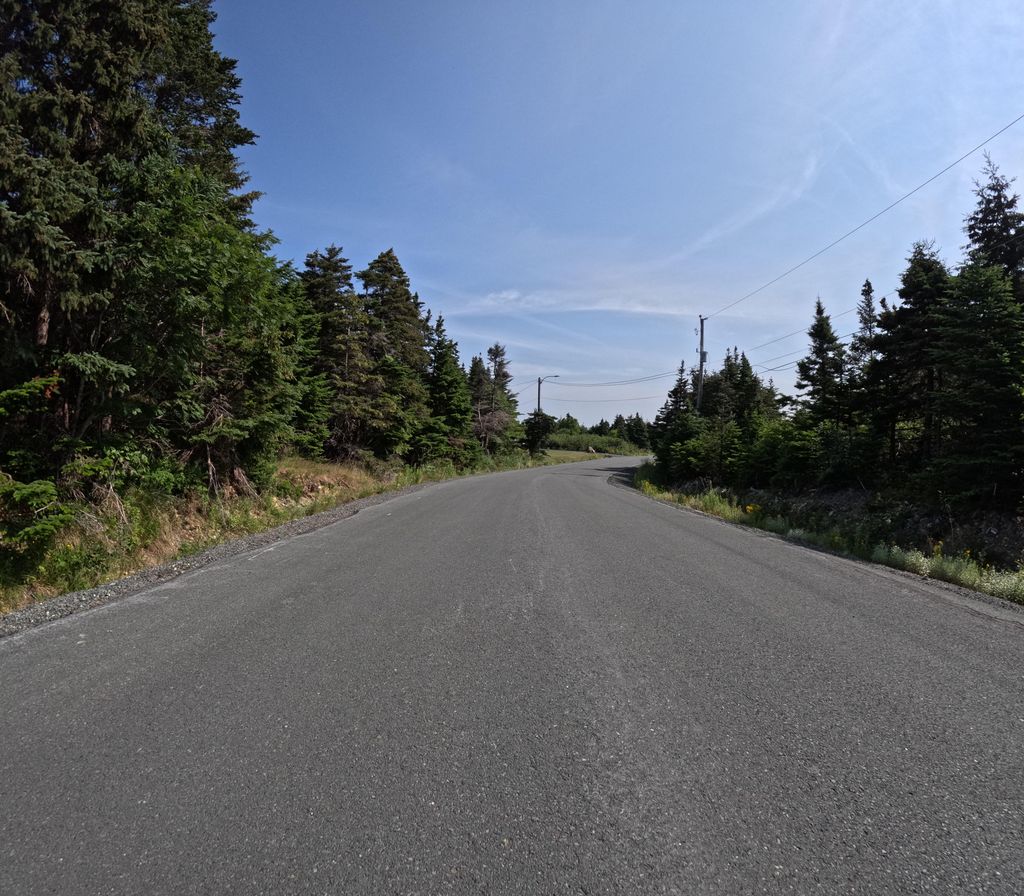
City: st_johns